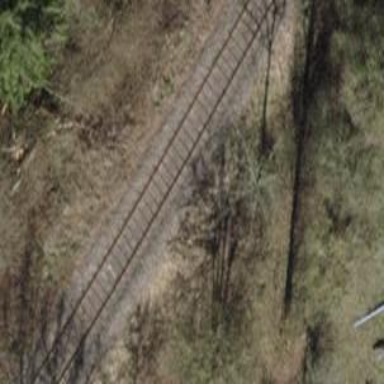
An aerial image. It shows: Preserved railway track with single rail.